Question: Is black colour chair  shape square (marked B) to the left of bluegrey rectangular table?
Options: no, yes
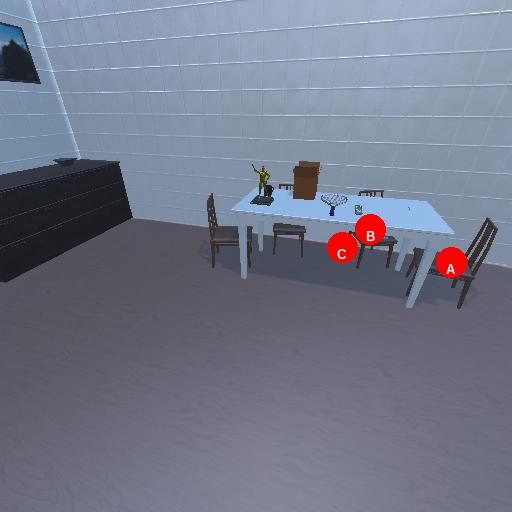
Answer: no